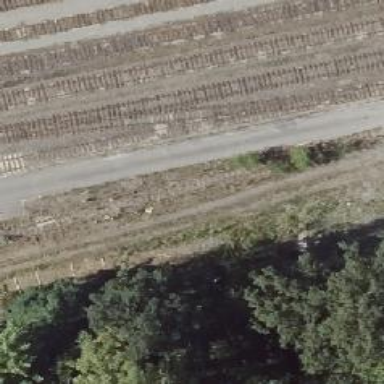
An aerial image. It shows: Disused railway.